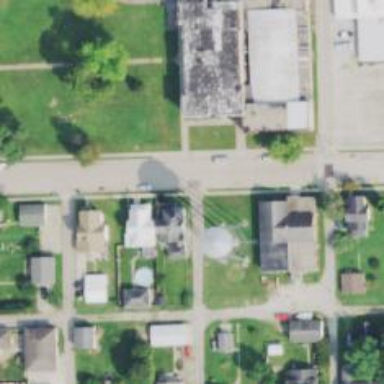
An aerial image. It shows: Water tower that is man-made.